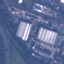
Label: Industrial